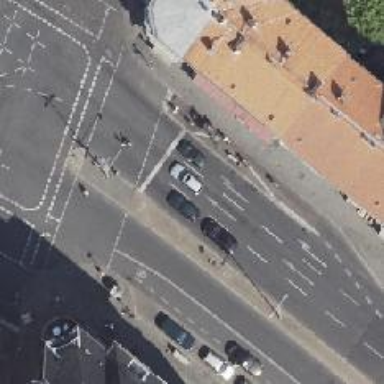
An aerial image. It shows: Road with traffic signals.